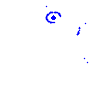
Particle: kaon